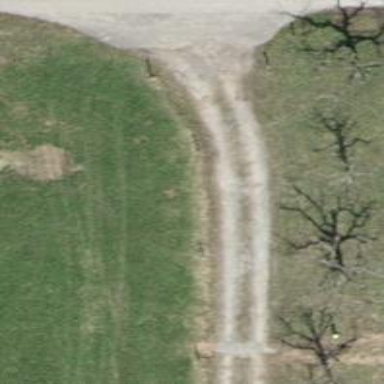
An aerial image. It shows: Gravel track road.